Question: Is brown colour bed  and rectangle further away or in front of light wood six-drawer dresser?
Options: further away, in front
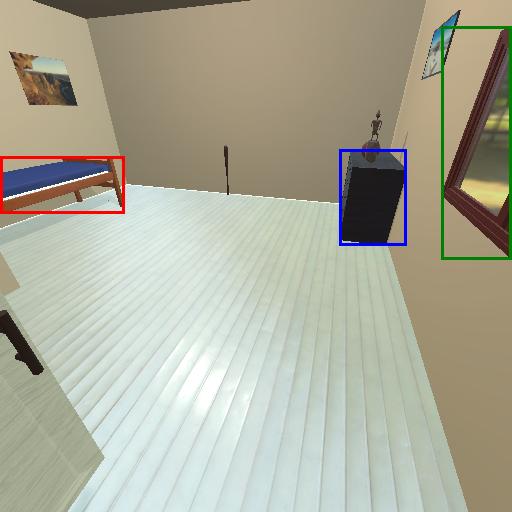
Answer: further away